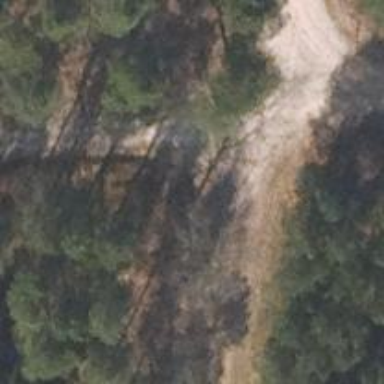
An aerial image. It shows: Dirt track road with grade 3 tracktype.